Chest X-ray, PA view. Patient: 38 years old, sex M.
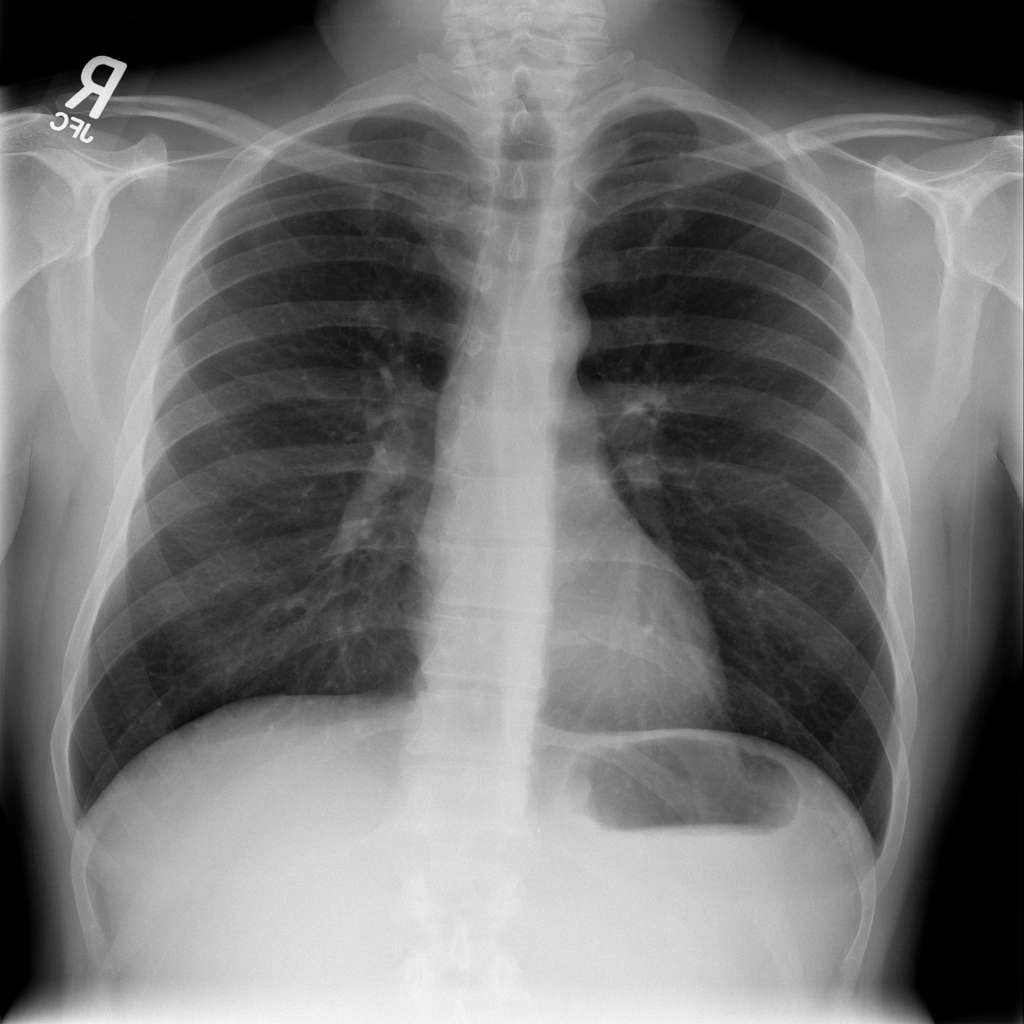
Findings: No Finding